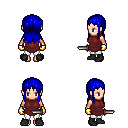
a pixel art fantasy rpg character, female body template, human, light skin, maroon tunic, white pants, blue unkempt hairstyle, gold gloves, black shoes, dagger, four views (front, back, left, right), 2x2 character sprite sheet, small pixel art, hard edges, no anti-aliasing